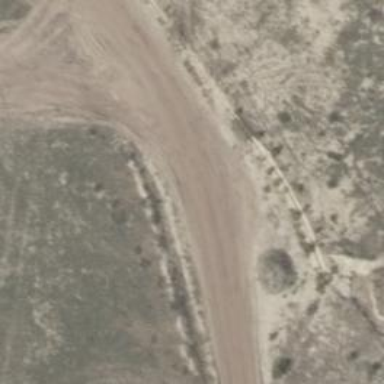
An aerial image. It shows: Sandy track with grade2 tracktype.